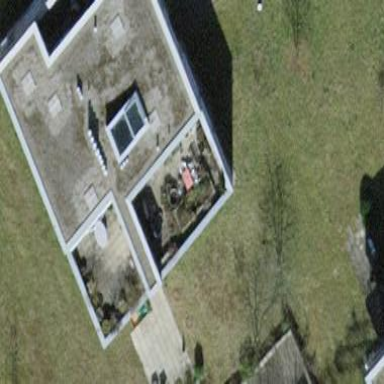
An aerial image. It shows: Building with flat roof.